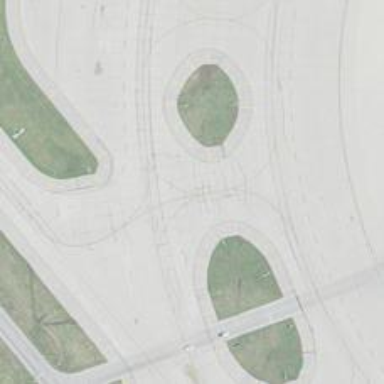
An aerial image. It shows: Image of taxiway at airport.